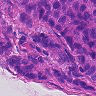
Metastatic tissue present: yes